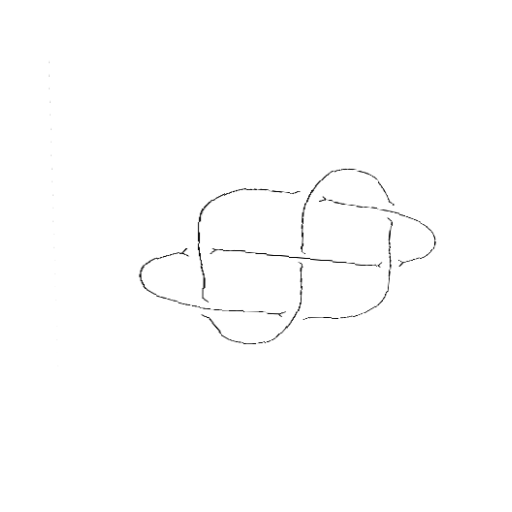
Crossing number: 7